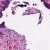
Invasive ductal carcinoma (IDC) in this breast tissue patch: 0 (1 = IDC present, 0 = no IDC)